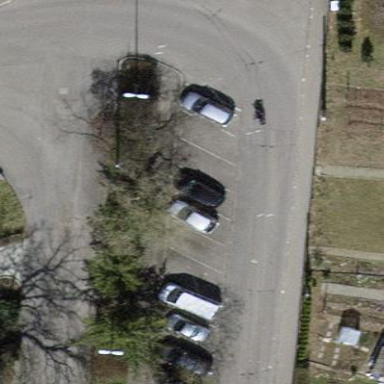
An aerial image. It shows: Parking area with asphalt surface. The parking is designed for parallel orientation.